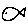
Label: fish